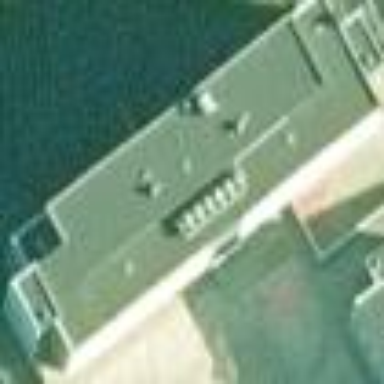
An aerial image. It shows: Commercial building with flat roof.